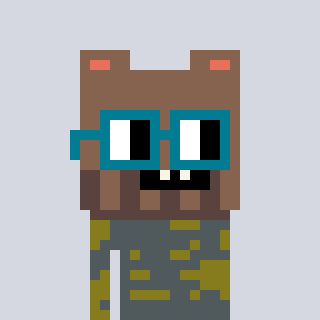
a pixel art character with square dark green glasses, a bear-shaped head and a gunk-colored body on a cool background